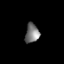
Tissue: lung
Cell type: Fibroblasts
Senescence score: 0.613
Nuclear area (px): 263
Mean DAPI intensity: 120.84